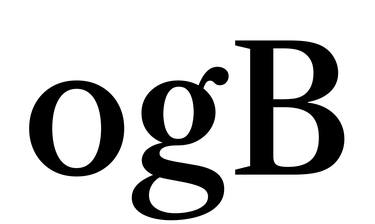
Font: LibreCaslonText_Medium